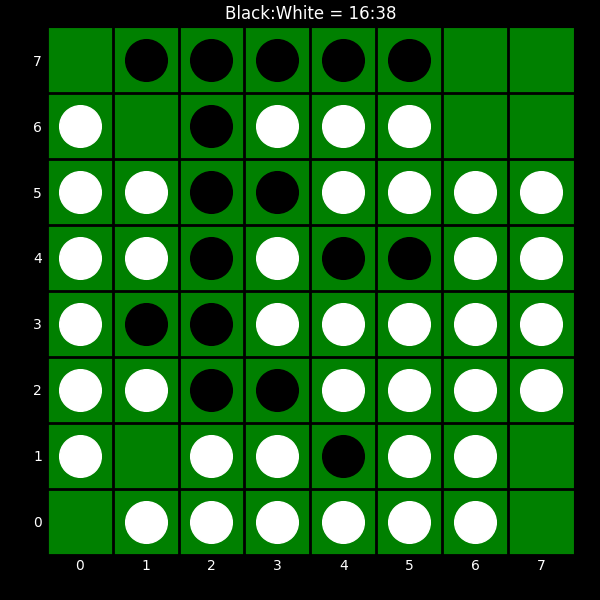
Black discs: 16
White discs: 38